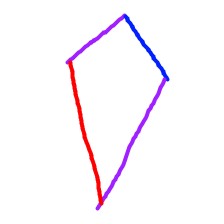
Shape: kite